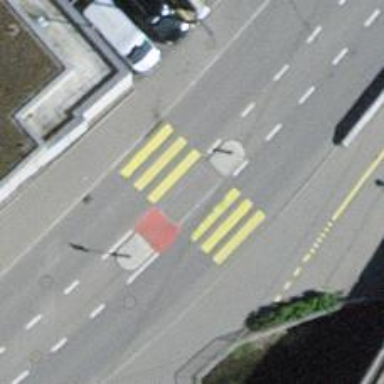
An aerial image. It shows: Marked zebra crossing with island.